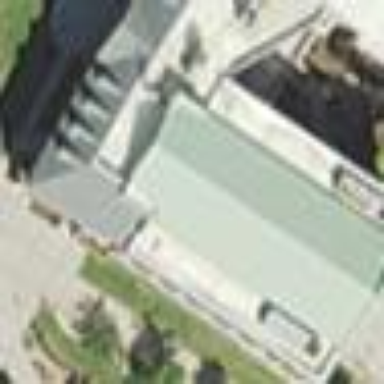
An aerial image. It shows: University building.